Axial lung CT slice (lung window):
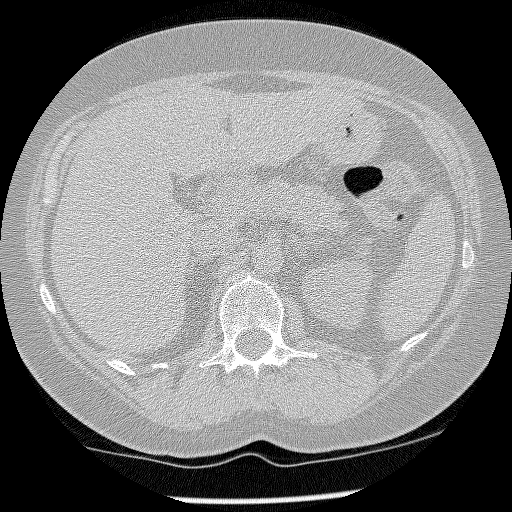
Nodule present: no